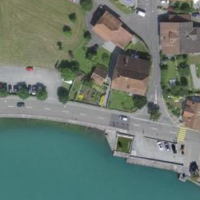
EUNIS habitat code: 54
Species observed at this site:
Chroicocephalus ridibundus
Passer domesticus
Motacilla alba